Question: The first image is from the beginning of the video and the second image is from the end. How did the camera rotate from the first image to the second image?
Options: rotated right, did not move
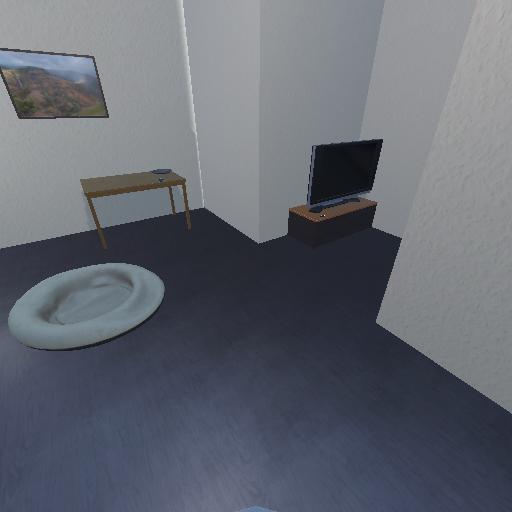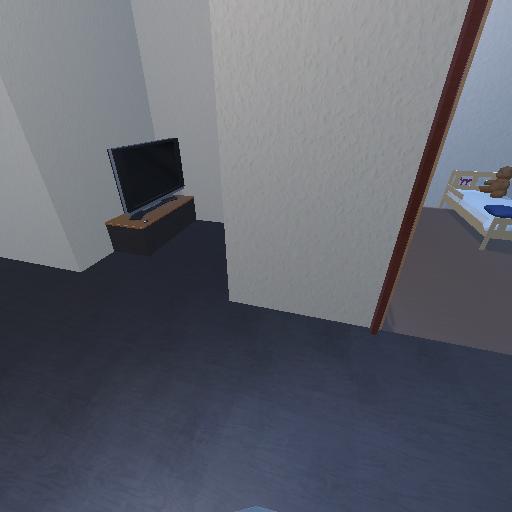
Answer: rotated right